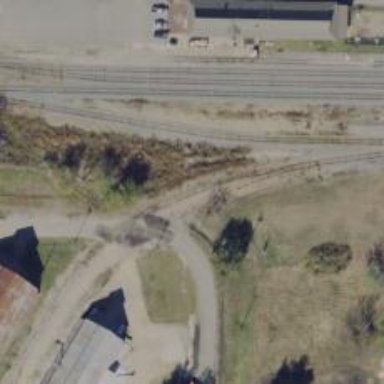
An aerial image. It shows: Railway level crossing.